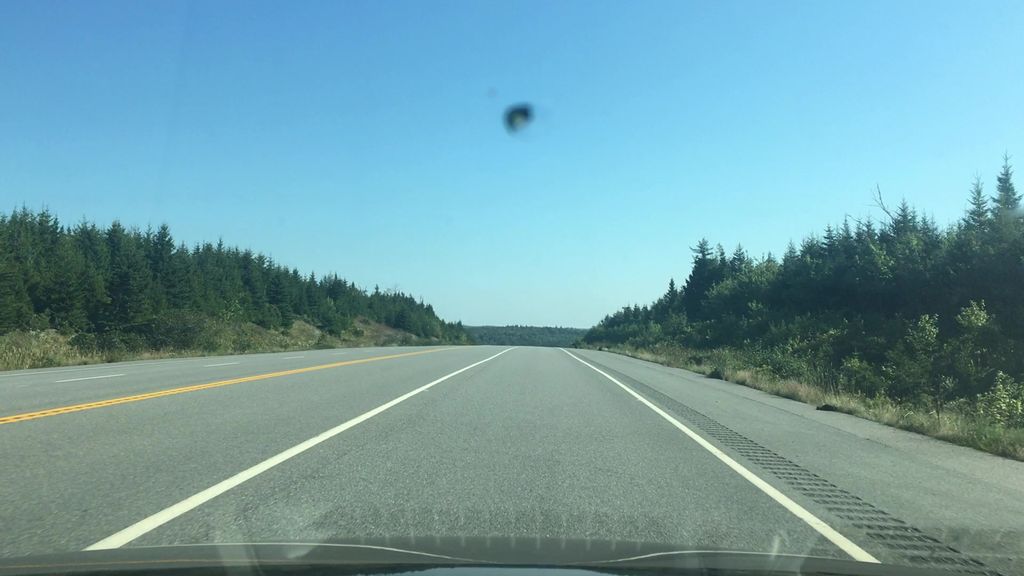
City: halifax